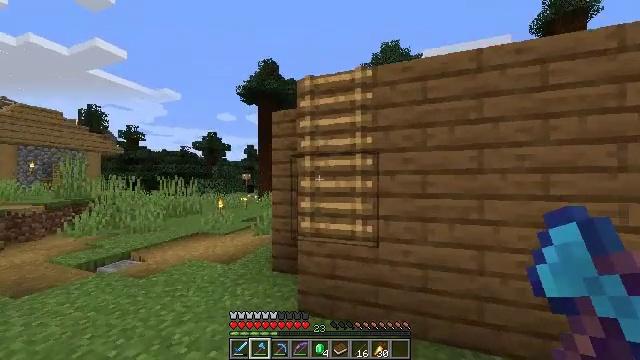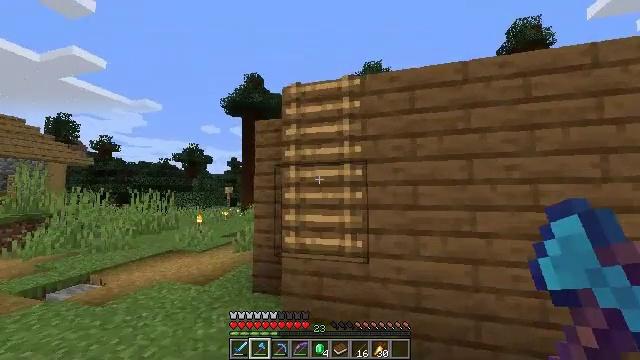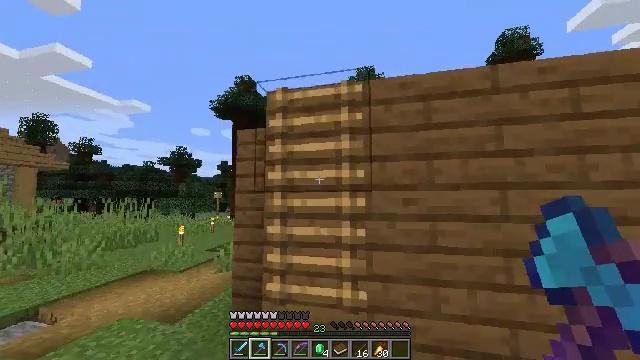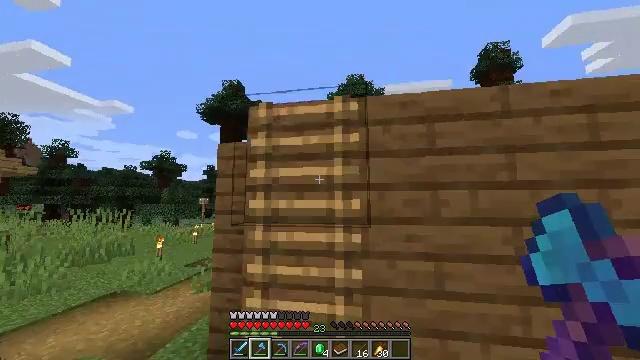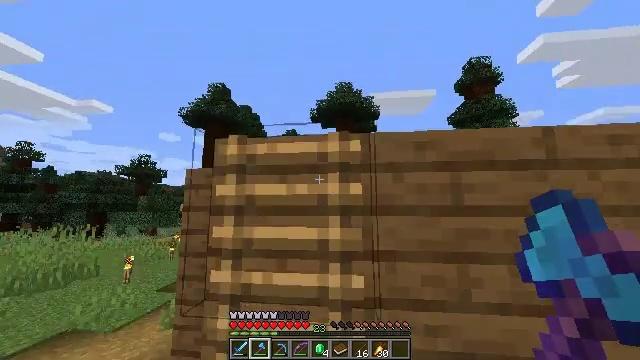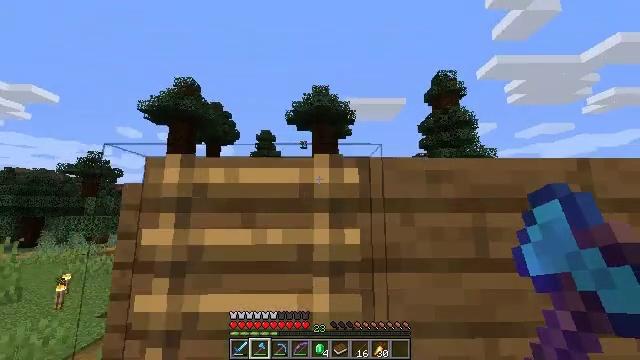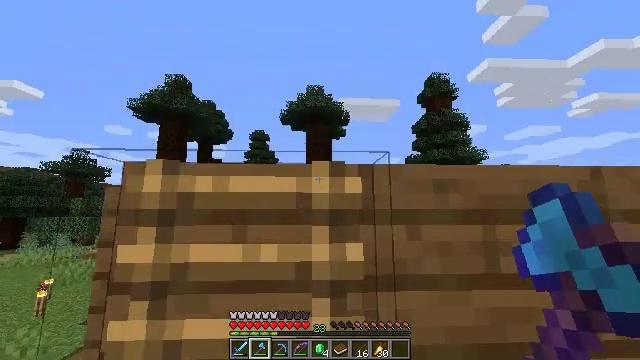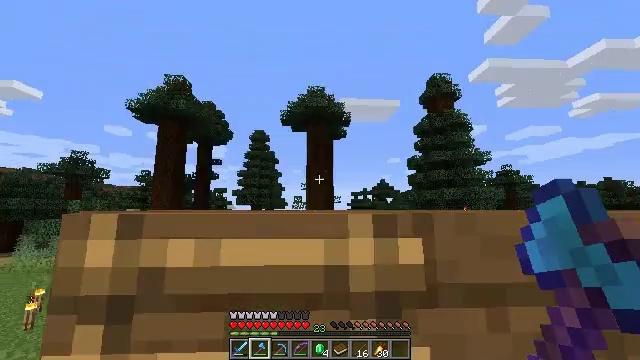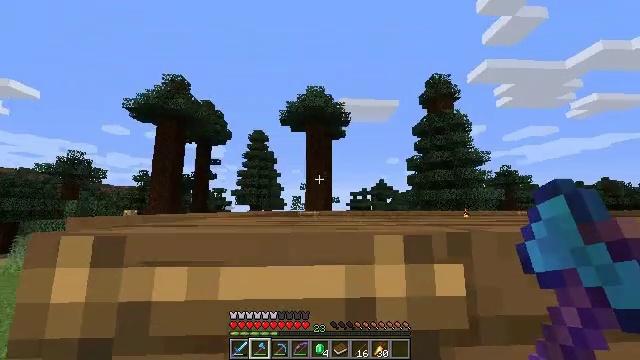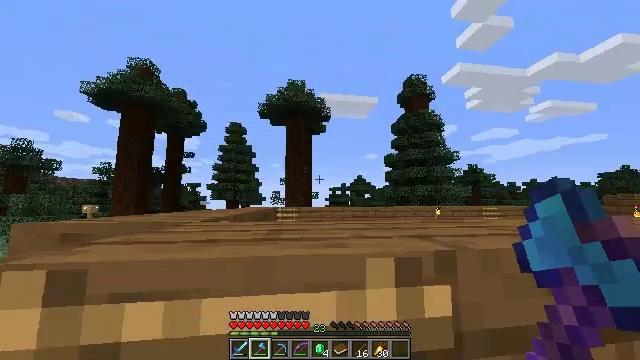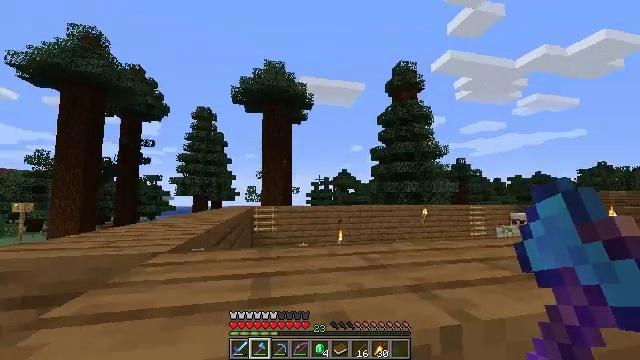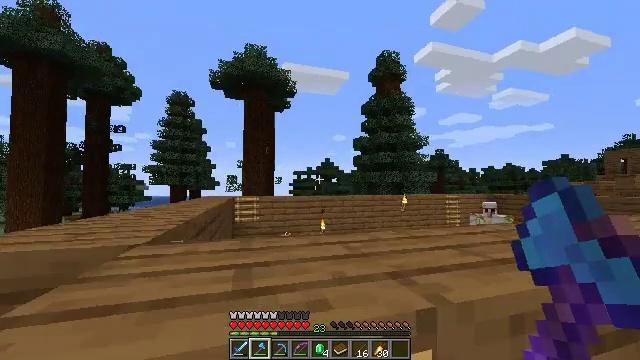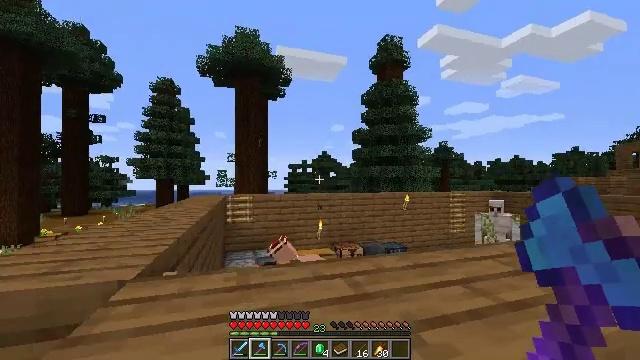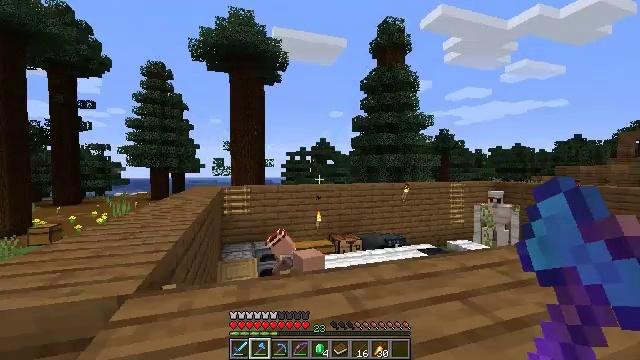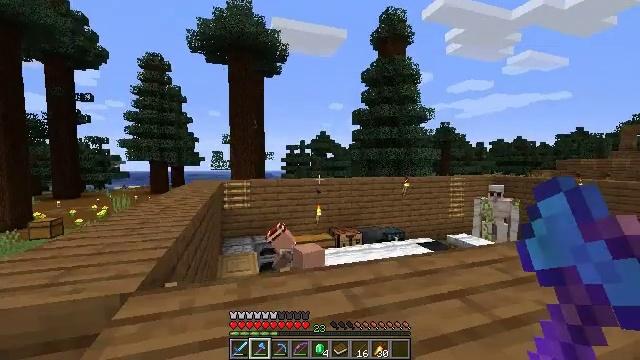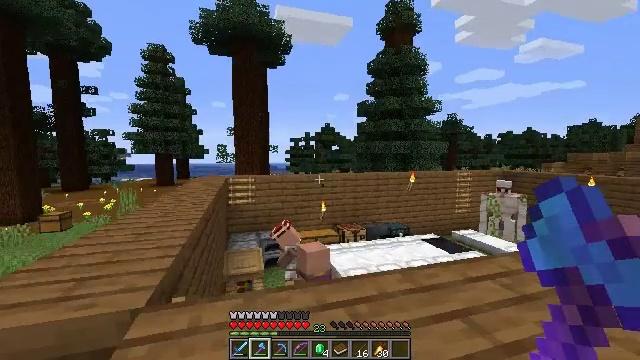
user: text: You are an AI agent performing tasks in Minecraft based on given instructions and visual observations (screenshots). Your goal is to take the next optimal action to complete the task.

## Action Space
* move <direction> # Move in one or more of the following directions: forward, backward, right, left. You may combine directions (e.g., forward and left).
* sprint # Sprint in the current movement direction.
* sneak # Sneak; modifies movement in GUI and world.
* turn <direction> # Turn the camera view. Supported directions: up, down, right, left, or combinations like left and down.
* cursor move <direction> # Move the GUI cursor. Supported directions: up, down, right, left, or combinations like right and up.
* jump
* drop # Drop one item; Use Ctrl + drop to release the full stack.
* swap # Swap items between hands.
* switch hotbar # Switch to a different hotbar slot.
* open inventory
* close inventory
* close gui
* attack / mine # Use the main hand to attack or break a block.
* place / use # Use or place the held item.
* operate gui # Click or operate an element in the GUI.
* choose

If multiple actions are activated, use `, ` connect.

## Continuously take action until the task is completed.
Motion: motion action
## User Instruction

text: Break the spruce leaves to clear the area.
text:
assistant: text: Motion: move forward, sprint, turn right and up
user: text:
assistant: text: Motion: move forward, sprint, turn right and up, jump
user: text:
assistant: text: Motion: move forward, sprint, turn right and up, jump
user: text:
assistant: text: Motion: move forward, sprint, turn right and up, jump
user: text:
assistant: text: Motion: move forward, sprint, turn right, jump
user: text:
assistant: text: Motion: move forward, sprint, turn right, jump
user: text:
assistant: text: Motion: move forward, sprint
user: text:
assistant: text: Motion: move forward, sprint
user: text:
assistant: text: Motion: move forward, sprint, turn right and down
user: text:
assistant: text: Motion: move forward, sprint, turn right and down
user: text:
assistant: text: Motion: move forward, sprint, turn right and down
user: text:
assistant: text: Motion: move forward, sprint, turn down
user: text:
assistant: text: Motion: move forward, sprint, turn down
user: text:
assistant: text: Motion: move forward, turn down
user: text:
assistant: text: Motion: move forward, turn left and down
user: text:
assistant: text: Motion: move forward, sprint, turn left and down
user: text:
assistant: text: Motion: move forward and move left, sprint, turn left and down
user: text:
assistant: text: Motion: move forward and move left, sprint, turn down
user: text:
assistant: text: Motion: move forward and move left, sprint
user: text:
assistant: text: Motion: move forward and move left, sprint, turn right and down
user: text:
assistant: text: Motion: move forward, sprint, turn right and down
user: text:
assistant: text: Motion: move forward, sprint, turn right and down
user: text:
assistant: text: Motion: move forward, sprint, turn right and down
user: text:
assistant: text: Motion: move forward, sprint, turn right and down
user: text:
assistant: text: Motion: move forward, sprint, turn right and down
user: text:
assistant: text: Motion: move forward, sprint, turn down
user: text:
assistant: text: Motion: move forward, sprint, turn down
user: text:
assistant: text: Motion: move forward, sprint
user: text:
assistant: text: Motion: move forward, sprint, turn down
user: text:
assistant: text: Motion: move forward, sprint, turn left and down